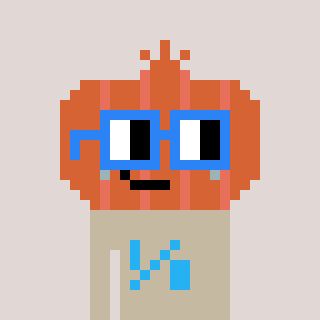
a pixel art character with square blue glasses, a onion-shaped head and a bege-colored body on a warm background